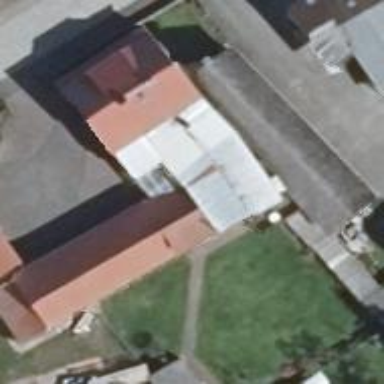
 where the roof is oriented along the structure."